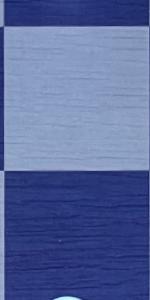
Label: Empty